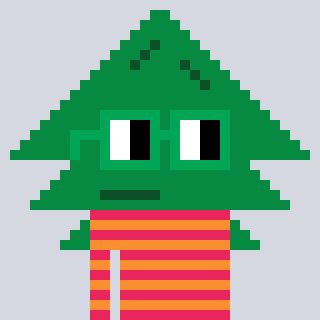
a pixel art character with square green glasses, a fir-shaped head and a orange-colored body on a cool background